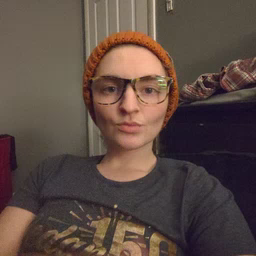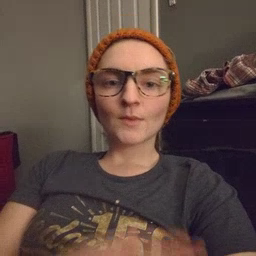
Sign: open